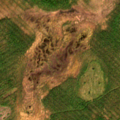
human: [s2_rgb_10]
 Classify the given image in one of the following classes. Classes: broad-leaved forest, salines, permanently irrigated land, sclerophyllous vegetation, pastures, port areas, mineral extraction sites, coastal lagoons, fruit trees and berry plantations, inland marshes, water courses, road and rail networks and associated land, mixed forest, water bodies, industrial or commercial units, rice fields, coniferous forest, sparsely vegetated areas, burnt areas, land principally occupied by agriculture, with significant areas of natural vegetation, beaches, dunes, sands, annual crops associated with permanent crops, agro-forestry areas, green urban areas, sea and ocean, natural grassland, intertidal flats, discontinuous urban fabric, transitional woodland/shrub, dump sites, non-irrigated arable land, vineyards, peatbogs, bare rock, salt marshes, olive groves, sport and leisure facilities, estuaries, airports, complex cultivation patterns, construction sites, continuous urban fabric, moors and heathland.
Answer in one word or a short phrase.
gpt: coniferous forest, mixed forest, transitional woodland/shrub, peatbogs